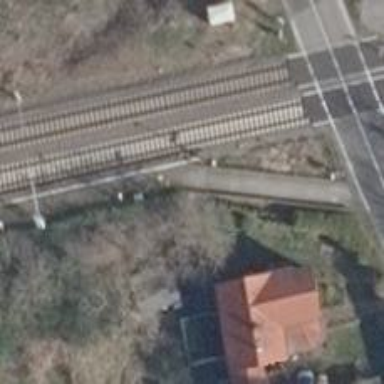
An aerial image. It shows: Close-up of railway platform edge.